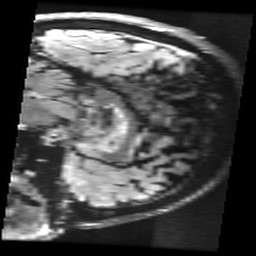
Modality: FLAIR
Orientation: sagittal
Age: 70
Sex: female
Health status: healthy
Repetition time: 12 s
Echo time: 0.09782 s